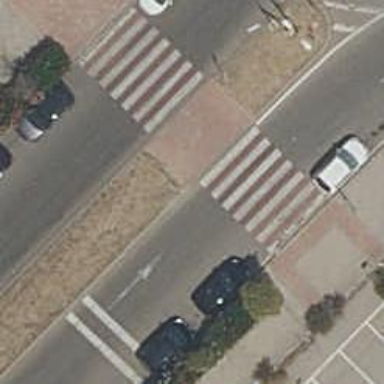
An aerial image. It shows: Uncontrolled road crossing.